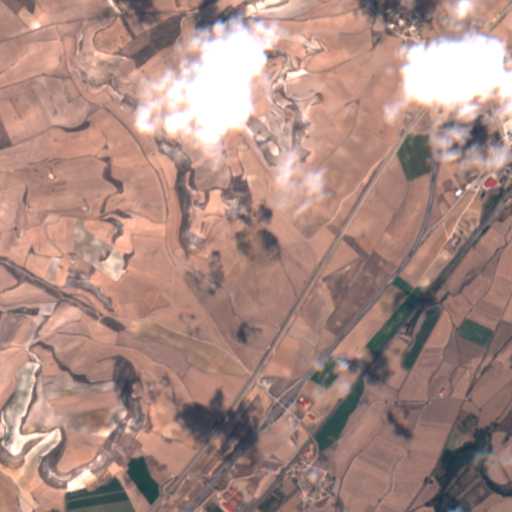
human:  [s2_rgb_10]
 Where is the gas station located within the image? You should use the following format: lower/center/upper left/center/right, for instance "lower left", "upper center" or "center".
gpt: The gas station is located in the upper right of the image.
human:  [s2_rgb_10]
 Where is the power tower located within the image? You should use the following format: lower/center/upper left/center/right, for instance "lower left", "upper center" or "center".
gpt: The power tower is located in the upper left of the image.
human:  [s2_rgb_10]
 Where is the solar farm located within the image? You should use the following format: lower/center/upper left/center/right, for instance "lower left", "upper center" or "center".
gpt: The solar farm is located in the center right of the image.
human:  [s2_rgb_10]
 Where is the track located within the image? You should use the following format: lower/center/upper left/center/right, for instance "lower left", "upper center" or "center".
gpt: There is no track in the image.